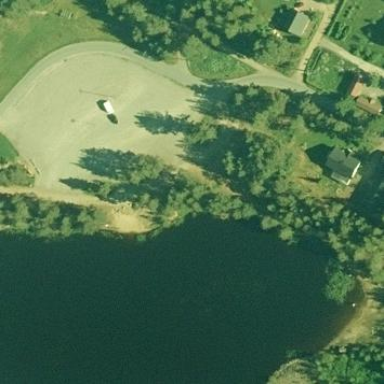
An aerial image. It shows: Parking area with gravel surface.